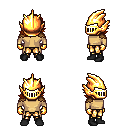
a pixel art fantasy rpg character, male body template, human, tanned skin, leather shoulder armor, gold greaves, brunette swoop hairstyle, gold helm, gold gloves, black shoes, four views (front, back, left, right), 2x2 character sprite sheet, small pixel art, hard edges, no anti-aliasing